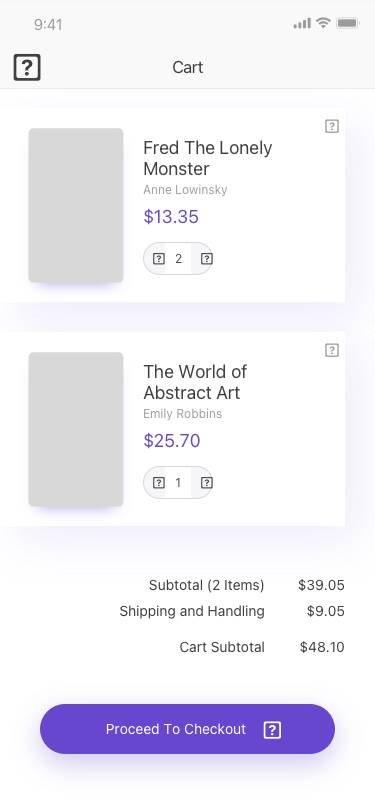
Text in this UI design:
Fred The Lonely Monster
$13.35
Anne Lowinsky
2



The World of Abstract Art
$25.70
Emily Robbins
1



Subtotal (2 Items)
$39.05
Shipping and Handling
$9.05
Cart Subtotal
$48.10
Proceed To Checkout

Cart
